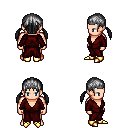
a pixel art fantasy rpg character, male body template, human, light skin, red robe, metal pants, gray twin-tailed hairstyle, iron tiara, gold boots, four views (front, back, left, right), 2x2 character sprite sheet, small pixel art, hard edges, no anti-aliasing